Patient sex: M
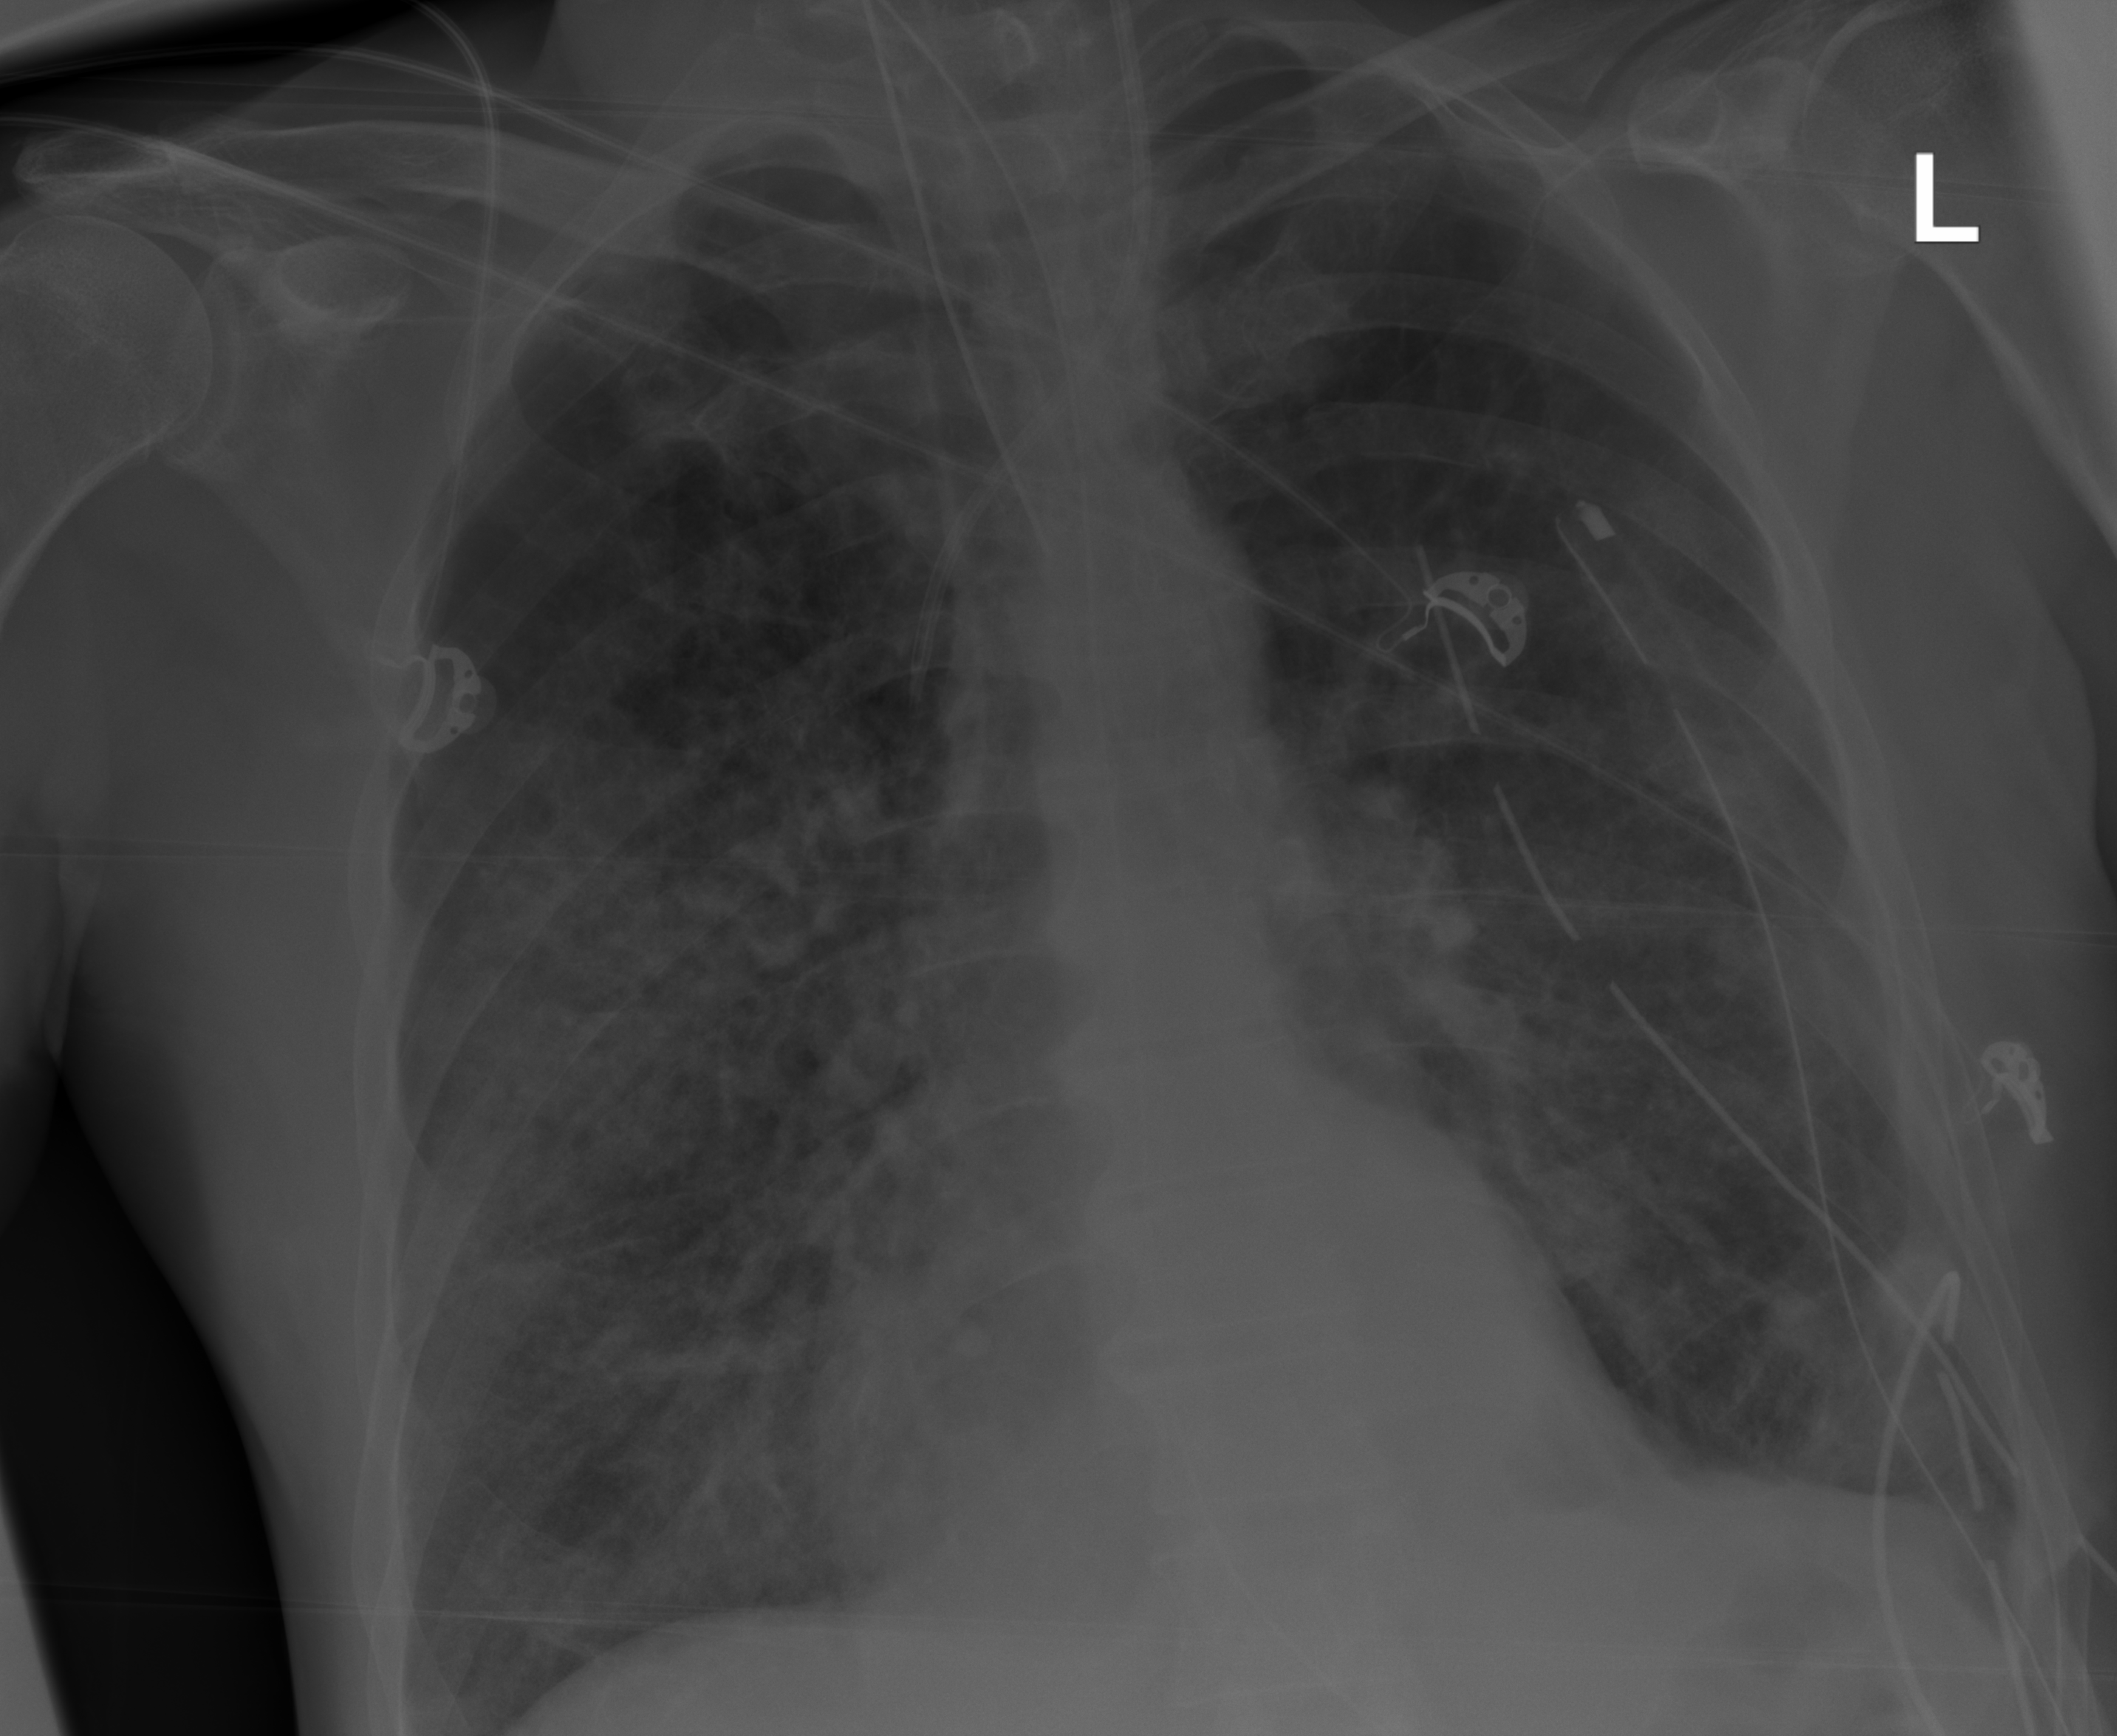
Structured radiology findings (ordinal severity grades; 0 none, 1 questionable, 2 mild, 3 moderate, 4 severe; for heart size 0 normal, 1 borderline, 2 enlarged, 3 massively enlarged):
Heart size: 0
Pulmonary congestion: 0
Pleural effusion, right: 0
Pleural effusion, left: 2
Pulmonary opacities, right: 3
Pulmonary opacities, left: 2
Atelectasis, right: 2
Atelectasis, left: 2